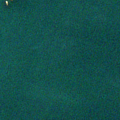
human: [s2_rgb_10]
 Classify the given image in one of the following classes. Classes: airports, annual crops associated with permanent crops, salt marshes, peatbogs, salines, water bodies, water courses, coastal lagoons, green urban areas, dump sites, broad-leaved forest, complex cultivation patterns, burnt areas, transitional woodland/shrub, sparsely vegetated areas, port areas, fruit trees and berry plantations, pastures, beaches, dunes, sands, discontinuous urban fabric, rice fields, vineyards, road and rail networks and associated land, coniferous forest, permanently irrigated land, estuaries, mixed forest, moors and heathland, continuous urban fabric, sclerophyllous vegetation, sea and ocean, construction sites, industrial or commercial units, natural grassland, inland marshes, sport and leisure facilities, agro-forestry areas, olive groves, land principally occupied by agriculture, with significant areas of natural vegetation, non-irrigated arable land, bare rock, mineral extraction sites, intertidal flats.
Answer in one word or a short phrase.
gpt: sea and ocean